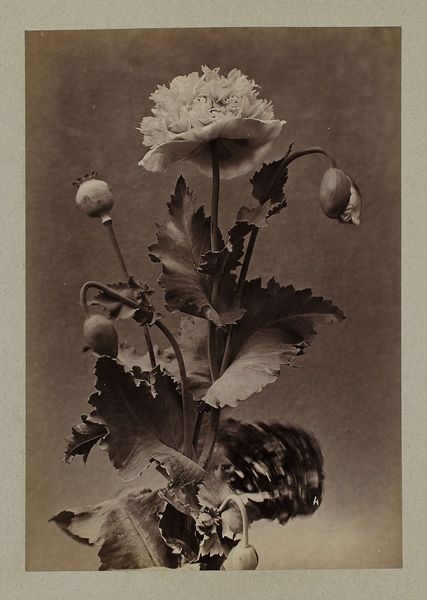
Titel: Mohnblume
Künstler: Constant Alexandre Famin
Standort: Hamburg
Institution: Museum für Kunst und Gewerbe Hamburg
Schlagwörter: blume, stillleben, foto, fotografie, photographie, blumenstillleben, photo, karton, albumin, lichtbild, mohnblume, naturfotografie, sachfotografie, bildwerke, angewandte und bildende kunst, hessische systematik, tierfotografie, naturphotographie, tierphotographie, schwarzweißpositivverfahren, silbersalzverfahren, schwarzweißfotografie, objektstudien, sachphotographie, albuminpapier, früchtestillleben, blumenstück